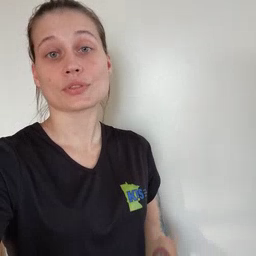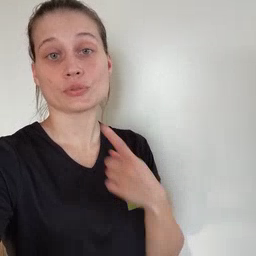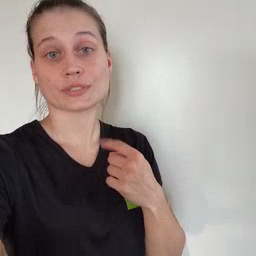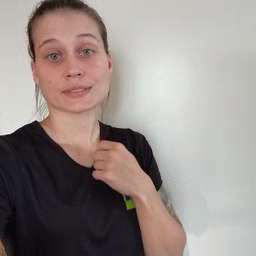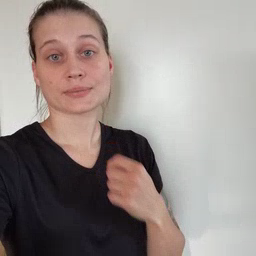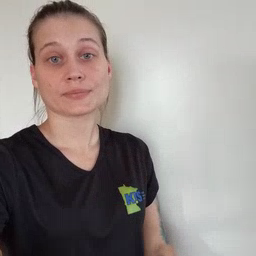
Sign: thirsty